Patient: sex F, age 26
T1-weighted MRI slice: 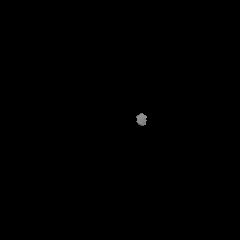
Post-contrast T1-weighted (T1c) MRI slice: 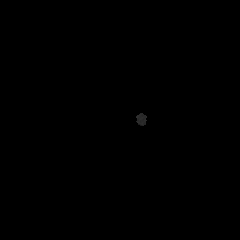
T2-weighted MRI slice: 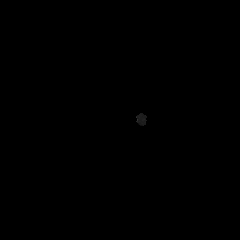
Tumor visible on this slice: no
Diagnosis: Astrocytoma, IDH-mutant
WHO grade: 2